Question: I have two arrays, which is equal in terms of number of elements. I want to put it in a JTable rows (like in the ascii table example from bellow). I'm using table model and a loop for both arrays, but I archive something else (see print screen).
Note: I want to maintain the correspondence between elements of both arrays, like in the ascii table example.
'''
Integer[] intArray = new Integer[stringArray.length];
for (int i = 0; i < stringArray.length; i++) {
intArray[i] = Integer.parseInt(stringArray[i]);
}
System.out.println(Arrays.toString(intArray)); //output [285, 715, 1437, 1749]
Integer[] intArray1 = new Integer[stringArray1.length];
for (int i = 0; i < stringArray1.length; i++) {
intArray1[i] = Integer.parseInt(stringArray1[i]);
}
System.out.println(Arrays.toString(intArray1)); //output [0, 0, 1087, 0]
DefaultTableModel modelPeaks = new DefaultTableModel();
JTable table = new JTable(modelPeaks);
modelPeaks.addColumn("1st Column");
modelPeaks.addColumn("2nd Column");
for (int i = 0; i < intArray.length; i++) {
for (int j = 0; j < intArray1.length; j++) {
modelPeaks.addRow(new Object[]{intArray[i], intArray1[j]});
}
}
'''
The output is:

But I want to archive this:
'''
+--------------------+--------------------+
+ 1st Column + 2nd Column +
+--------------------+--------------------+
+ 285 + 0 +
+ 715 + 0 +
+ 1437 + 1087 +
+ 1749 + 0 +
+--------------------+--------------------+
'''
I think that is from the loop, but I can't figure out how to fix it. Someone can help me? And thanks in advance for your time.
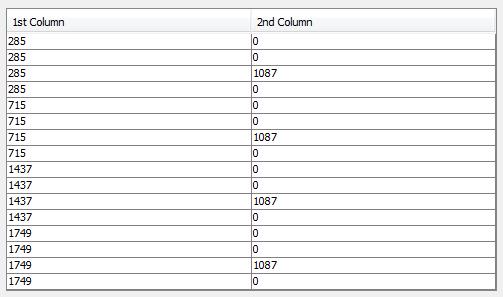
Answer: The last loop should read
'''
for (int i = 0; i < intArray.length; i++) {
modelPeaks.addRow(new Object[]{intArray[i], intArray1[i]});
}
'''
Always make sure that both array have the same length.